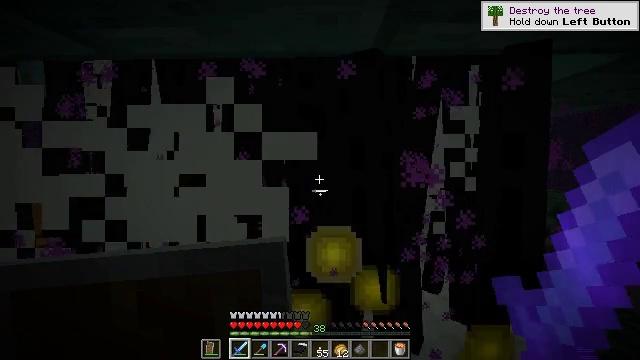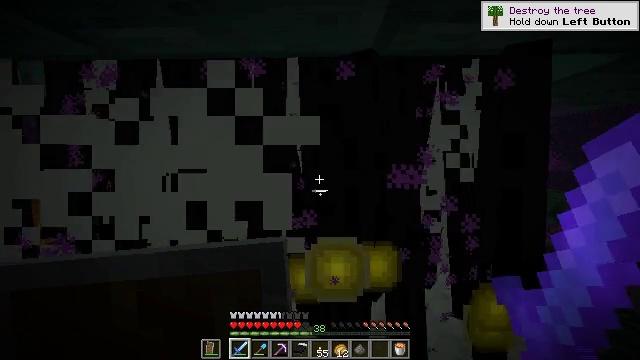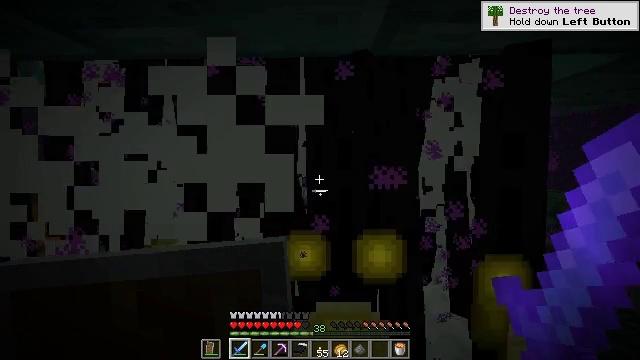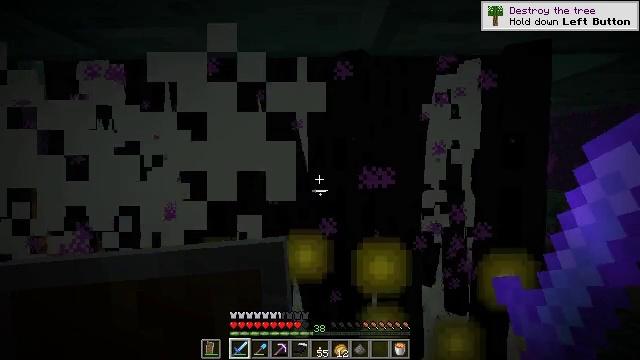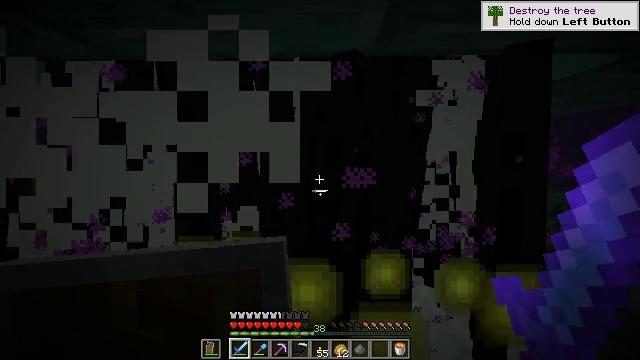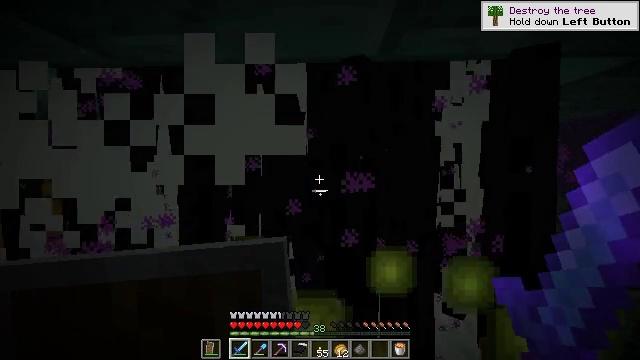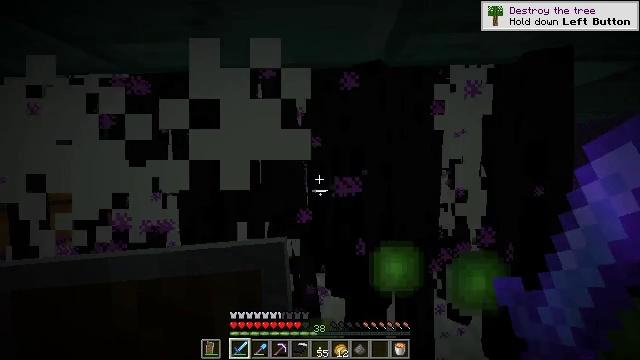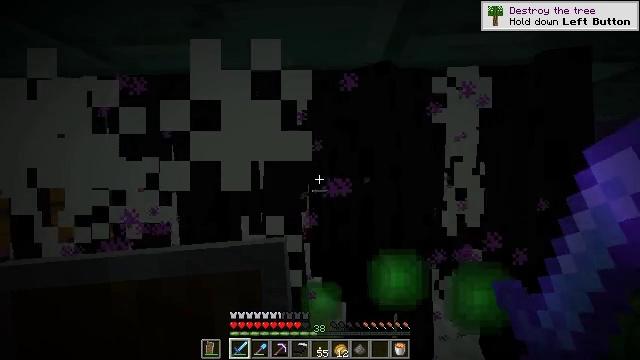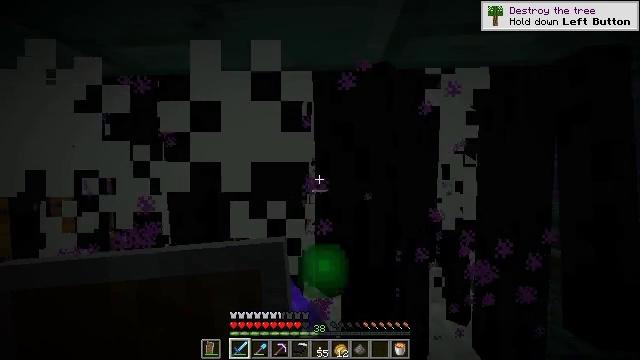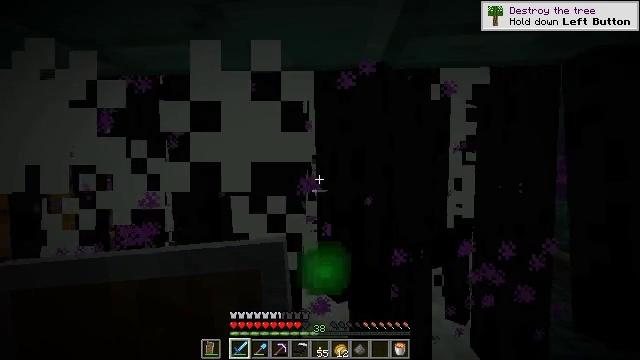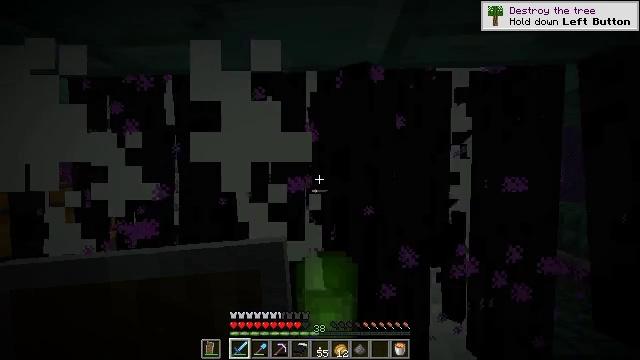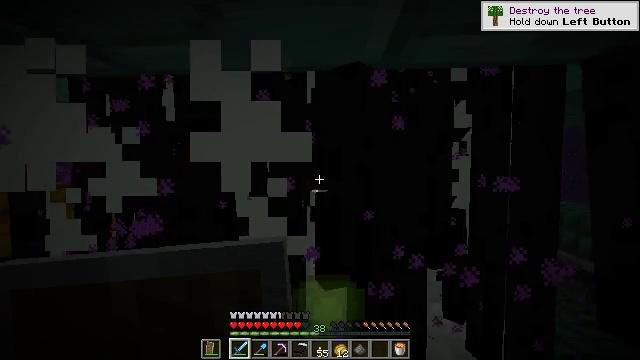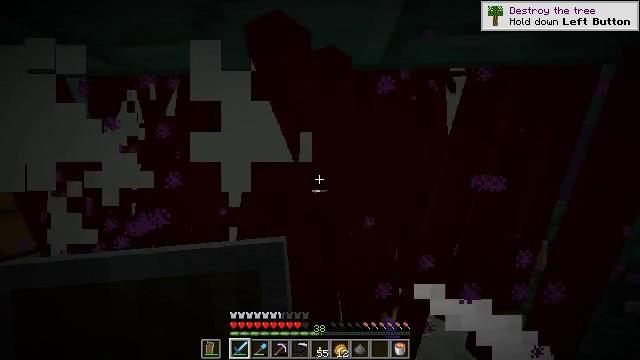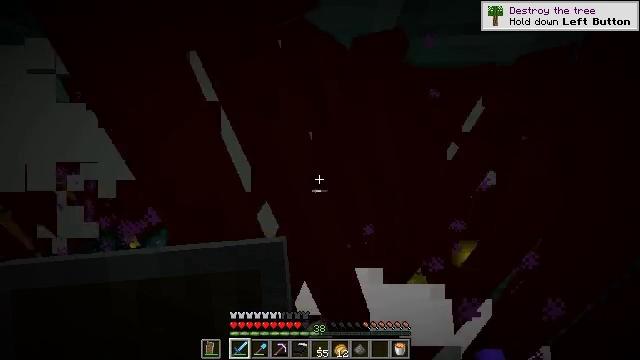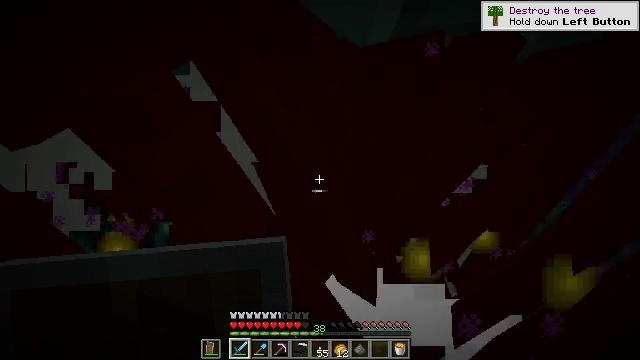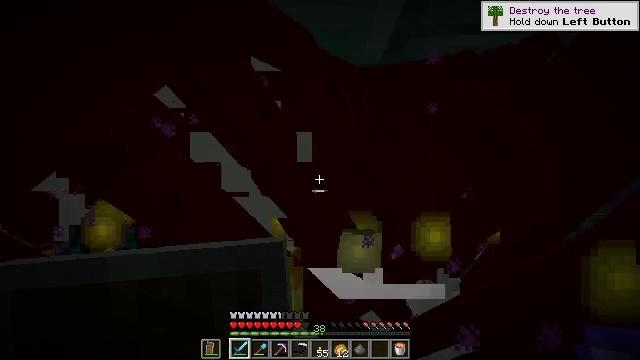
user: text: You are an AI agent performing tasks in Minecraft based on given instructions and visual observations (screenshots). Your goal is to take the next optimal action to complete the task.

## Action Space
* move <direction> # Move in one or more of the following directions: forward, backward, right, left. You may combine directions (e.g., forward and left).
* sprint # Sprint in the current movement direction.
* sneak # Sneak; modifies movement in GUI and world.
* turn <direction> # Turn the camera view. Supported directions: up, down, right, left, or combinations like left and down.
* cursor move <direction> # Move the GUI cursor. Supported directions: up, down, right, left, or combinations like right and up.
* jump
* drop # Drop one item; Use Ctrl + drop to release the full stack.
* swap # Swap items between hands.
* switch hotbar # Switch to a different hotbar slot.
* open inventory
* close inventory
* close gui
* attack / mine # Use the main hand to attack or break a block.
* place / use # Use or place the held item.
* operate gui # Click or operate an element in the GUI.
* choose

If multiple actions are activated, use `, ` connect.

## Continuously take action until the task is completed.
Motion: motion action
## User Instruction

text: Defeat an enderman.
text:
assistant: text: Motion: no_op
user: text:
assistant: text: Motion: no_op
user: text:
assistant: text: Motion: no_op
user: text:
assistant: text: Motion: no_op
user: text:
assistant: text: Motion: turn left and up
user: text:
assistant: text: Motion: turn up
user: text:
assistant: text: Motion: attack / mine
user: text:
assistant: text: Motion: attack / mine
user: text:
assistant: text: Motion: attack / mine
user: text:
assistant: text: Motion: attack / mine
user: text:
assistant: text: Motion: attack / mine
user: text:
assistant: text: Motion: no_op
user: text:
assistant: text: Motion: no_op
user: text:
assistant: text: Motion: no_op
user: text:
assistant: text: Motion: no_op
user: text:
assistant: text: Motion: no_op
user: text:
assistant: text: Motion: no_op
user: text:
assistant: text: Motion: no_op
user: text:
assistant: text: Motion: no_op
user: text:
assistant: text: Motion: no_op
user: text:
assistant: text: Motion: no_op
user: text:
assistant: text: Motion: no_op
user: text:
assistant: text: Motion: no_op
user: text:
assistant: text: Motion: no_op
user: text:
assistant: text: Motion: no_op
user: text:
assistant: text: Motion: no_op
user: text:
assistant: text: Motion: no_op
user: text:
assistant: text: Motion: no_op
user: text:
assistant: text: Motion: no_op
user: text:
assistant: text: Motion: no_op